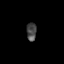
Tissue: skin
Cell type: Epithelial cells
Senescence score: 0.2458
Nuclear area (px): 176
Mean DAPI intensity: 73.699